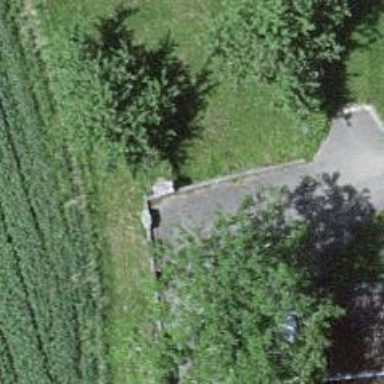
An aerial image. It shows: Retaining wall.